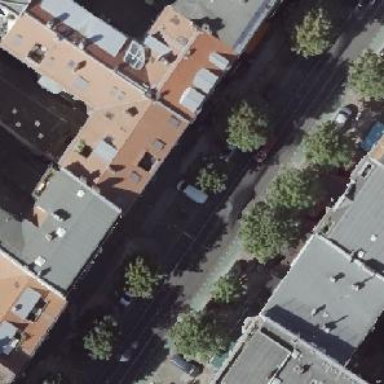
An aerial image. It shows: Tertiary road with asphalt surface. It has separate sidewalks and lanes for both cyclists and vehicles. There are tram rails embedded in the road. The parking spaces have been separated. The cycleway surface is marked in green.